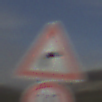
Verkehrszeichen: KurveRechts
Zusatzzeichen unten: Geschwindigkeit10
Umgebung: Outdoor, Suburban
Tageszeit: MorningAfternoon
Wetter: PartlyCloudy
Licht: Natural
Jahreszeit: NotSpecified
Kontrast: HighContrast